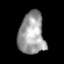
Tissue: skin
Cell type: Epithelial cells
Senescence score: 0.2655
Nuclear area (px): 1068
Mean DAPI intensity: 157.65